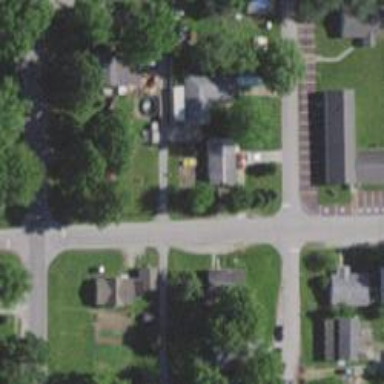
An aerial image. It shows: Alley classified as service road.